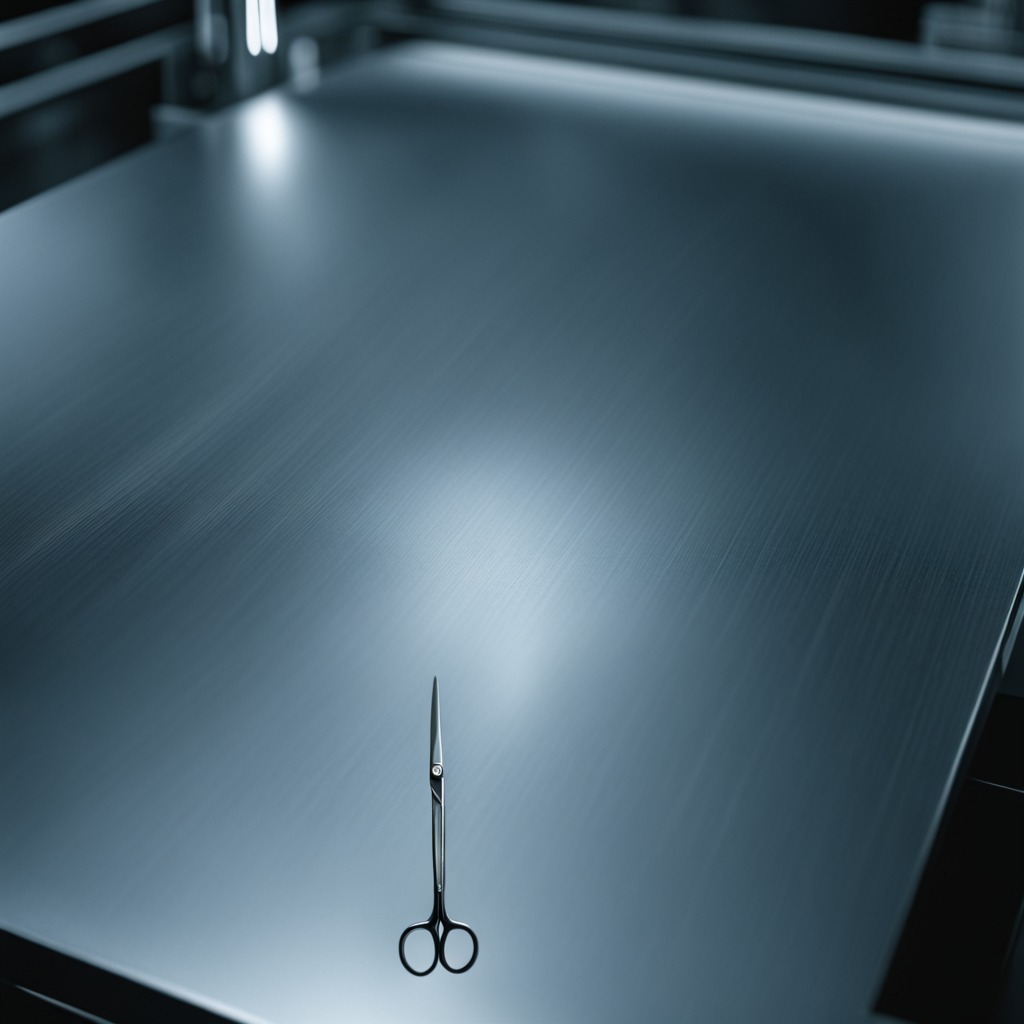
A scissor lying on a metal table in a machine shop under fluorescent lights.